【题型】填空题　【知识点】解析几何　【难度】hard
已知定点$P(6,4)$与定直线$l_1$：$y=4x$，过$P$点的直线$l$与$l_1$交于第一象限$Q$点，与$x$轴正半轴交于点$M$，求使$\triangle OQM$面积最小的直线方程为\underline{\quad\quad}.
【解答】
\vspace{0.5cm}
\noindent\textbf{【答案】$x+y-10=0$}

\vspace{0.5cm}
\noindent\textbf{【分析】分斜率存在与不存在两种情况，分别求出$Q,M$坐标，从而表示出$\triangle OQM$的面积，进而可求出$\triangle OQM$的面积的最小值，得出结果.}

\vspace{0.5cm}
\noindent\textbf{【详解】（1）当直线$l$斜率不存在时，直线$l$的方程为$x=6$，由$\begin{cases}x=6\\y=4x\end{cases}$，得到$x=6,y=24$，}
\noindent\textbf{即$Q(6,24)$，又易知$M(6,0)$，所以$\triangle OQM$的面积为$S=\dfrac{1}{2}\times6\times24=72$，}

\vspace{0.3cm}
\noindent\textbf{（2）当直线$l$斜率存在时，不妨设直线$l$为$y-4=k(x-6)$，}
\noindent\textbf{令$y=0$，得到$x=6-\dfrac{4}{k}$，}
\noindent\textbf{又由$\begin{cases}y=4x\\y-4=k(x-6)\end{cases}$，消$x$得到$y=\dfrac{24k-16}{k-4}$，}
\noindent\textbf{由题知$\begin{cases}6-\dfrac{4}{k}>0\\\dfrac{24k-16}{k-4}>0\end{cases}$，得到$k<0$，}
\noindent\textbf{此时，$\triangle OQM$的面积为$S=\dfrac{1}{2}\left(6-\dfrac{4}{k}\right)\times\left(\dfrac{24k-16}{k-4}\right)=-\dfrac{(3k-2)^2}{2k}$，}
\noindent\textbf{令$3k-2=t$，得到$k=\dfrac{t+2}{3}$，}
\noindent\textbf{则$S=\dfrac{8(3k-2)^2}{k^2-4k}=\dfrac{8t^2}{\dfrac{(t+2)^2}{9}-\dfrac{4(t+2)}{3}}=\dfrac{72t^2}{t^2-8t-20}=\dfrac{72}{1-\dfrac{8}{t}-\dfrac{20}{t^2}}$，}
\noindent\textbf{又因为$1-\dfrac{8}{t}-\dfrac{20}{t^2}=-20\left(\dfrac{1}{t}+\dfrac{1}{5}\right)^2+\dfrac{9}{5}$，又由$k=\dfrac{t+2}{3}<0$，得到$t<-2$，故$-\dfrac{1}{2}<\dfrac{1}{t}<0$，}
\noindent\textbf{所以$0<-20\left(\dfrac{1}{t}+\dfrac{1}{5}\right)^2+\dfrac{9}{5}\leq\dfrac{9}{5}$，故$S=\dfrac{72}{1-\dfrac{8}{t}-\dfrac{20}{t^2}}\geq\dfrac{72}{\dfrac{9}{5}}=40$，此时$t=-5,k=-1$，}
\noindent\textbf{因为$40<72$，所以使$\triangle OQM$面积最小的直线方程为$y-4=-(x-6)$，即$x+y-10=0$，}
\noindent\textbf{故答案为：$x+y-10=0$.}

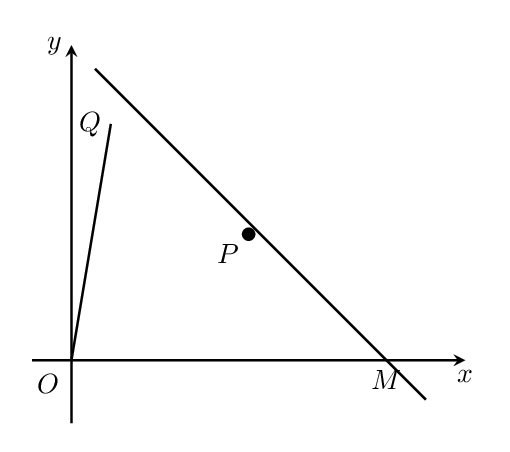